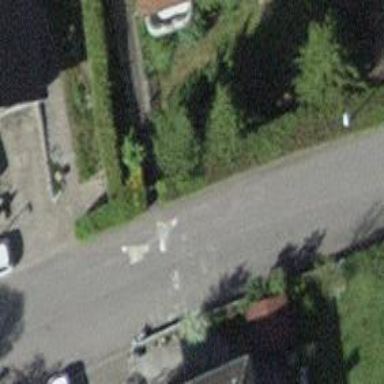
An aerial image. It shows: Hedge acting as barrier.